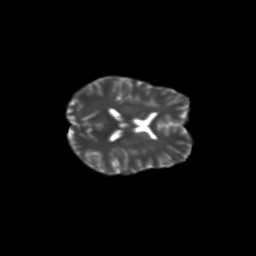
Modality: T2w
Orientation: axial
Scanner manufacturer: siemens
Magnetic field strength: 3 T
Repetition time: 9.2 s
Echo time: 0.084 s